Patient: sex F, age 72
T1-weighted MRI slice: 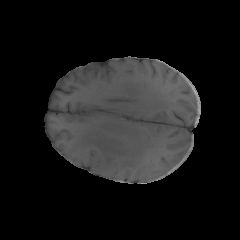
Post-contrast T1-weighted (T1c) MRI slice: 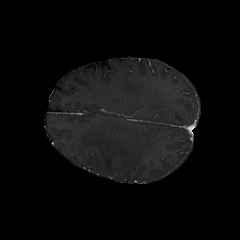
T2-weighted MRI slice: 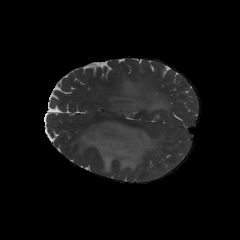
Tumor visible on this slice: yes
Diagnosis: Glioblastoma, IDH-wildtype
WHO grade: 4